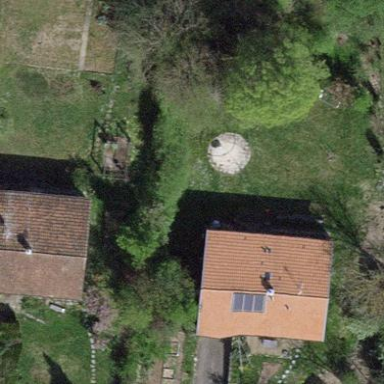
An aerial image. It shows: Garden enclosed by fence.